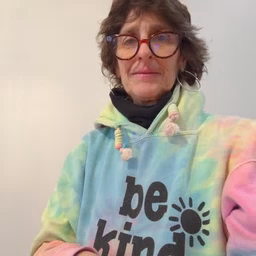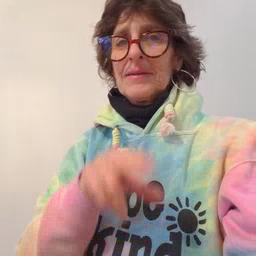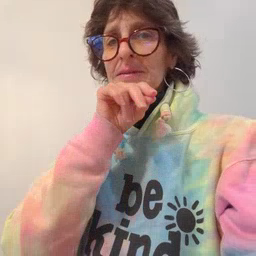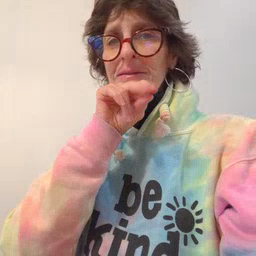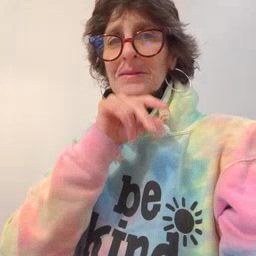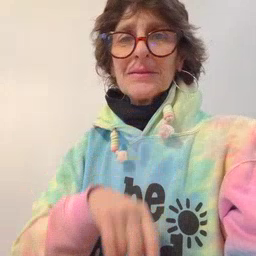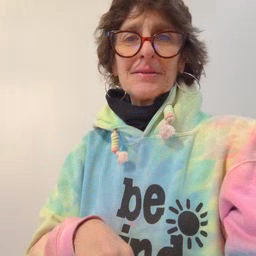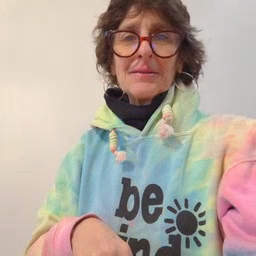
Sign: duck